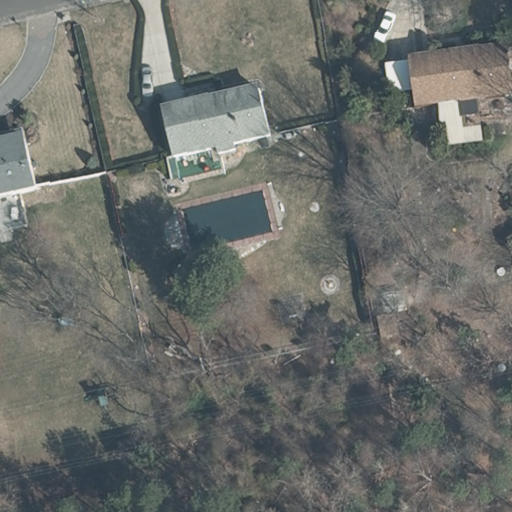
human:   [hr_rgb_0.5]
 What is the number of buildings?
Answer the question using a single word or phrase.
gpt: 3

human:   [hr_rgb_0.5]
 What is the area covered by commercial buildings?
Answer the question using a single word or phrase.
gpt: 0m2

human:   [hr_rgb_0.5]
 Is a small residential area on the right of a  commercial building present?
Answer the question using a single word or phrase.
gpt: no

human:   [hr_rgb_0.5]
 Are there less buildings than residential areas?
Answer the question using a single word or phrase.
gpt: no

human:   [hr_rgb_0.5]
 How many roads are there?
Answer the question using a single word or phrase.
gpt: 1

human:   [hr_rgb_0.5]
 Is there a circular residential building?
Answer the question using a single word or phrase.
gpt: no

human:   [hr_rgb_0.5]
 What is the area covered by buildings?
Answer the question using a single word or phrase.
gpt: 621m2

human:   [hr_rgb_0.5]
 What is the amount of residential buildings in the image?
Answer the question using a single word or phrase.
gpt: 3

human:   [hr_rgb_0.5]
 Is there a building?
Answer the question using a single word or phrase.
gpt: yes

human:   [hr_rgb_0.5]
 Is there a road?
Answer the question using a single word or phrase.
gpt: yes

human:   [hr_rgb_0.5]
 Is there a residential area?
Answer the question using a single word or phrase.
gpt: yes

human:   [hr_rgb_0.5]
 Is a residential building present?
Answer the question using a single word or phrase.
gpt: yes

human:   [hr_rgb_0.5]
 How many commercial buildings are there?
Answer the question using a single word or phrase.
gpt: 0

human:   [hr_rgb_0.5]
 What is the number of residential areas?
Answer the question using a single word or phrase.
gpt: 1

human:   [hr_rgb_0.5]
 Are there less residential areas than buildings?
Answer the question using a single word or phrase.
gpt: yes

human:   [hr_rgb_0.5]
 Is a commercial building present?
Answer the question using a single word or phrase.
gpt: no

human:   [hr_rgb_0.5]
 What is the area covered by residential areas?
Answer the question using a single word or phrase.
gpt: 9196m2

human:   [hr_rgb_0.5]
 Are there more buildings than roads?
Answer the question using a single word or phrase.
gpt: yes

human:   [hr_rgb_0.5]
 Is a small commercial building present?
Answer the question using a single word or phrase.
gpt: no

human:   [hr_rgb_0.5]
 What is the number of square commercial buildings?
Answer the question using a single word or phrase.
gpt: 0

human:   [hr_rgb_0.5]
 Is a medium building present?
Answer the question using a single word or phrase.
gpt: yes

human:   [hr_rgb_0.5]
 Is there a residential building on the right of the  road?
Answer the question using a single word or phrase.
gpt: yes

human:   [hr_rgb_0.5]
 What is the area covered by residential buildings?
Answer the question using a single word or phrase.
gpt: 621m2

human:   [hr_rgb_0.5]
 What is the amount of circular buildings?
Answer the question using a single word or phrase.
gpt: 0

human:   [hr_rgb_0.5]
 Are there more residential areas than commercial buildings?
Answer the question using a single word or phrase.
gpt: yes

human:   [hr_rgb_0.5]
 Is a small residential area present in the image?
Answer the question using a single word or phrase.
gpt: no

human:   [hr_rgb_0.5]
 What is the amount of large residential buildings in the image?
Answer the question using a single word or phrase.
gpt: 0

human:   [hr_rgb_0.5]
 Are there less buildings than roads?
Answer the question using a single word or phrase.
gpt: no

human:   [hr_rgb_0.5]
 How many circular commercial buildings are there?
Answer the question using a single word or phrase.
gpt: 0

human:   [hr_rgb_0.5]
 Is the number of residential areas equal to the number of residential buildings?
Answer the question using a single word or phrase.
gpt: no

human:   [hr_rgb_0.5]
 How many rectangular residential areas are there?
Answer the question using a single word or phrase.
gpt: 0

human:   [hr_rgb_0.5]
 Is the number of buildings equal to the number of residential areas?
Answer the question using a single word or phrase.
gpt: no

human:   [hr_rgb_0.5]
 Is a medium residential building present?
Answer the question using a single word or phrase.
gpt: yes

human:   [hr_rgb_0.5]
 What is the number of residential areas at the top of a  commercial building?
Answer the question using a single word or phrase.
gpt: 0

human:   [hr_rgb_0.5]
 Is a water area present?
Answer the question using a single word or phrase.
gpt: no

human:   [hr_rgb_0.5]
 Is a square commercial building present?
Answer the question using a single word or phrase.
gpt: no

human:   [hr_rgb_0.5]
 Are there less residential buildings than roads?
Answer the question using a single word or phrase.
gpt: no

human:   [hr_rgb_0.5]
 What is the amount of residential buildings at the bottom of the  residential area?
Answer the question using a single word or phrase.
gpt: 0

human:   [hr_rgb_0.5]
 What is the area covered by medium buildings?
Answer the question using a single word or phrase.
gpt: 534m2

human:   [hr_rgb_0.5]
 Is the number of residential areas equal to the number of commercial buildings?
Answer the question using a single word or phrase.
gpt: no

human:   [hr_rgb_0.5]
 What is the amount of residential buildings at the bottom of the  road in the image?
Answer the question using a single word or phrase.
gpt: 3

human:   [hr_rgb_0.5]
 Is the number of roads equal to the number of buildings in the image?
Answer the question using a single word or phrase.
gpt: no

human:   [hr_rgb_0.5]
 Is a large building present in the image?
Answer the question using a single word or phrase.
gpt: no

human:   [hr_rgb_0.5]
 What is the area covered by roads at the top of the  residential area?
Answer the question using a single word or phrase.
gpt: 0m2

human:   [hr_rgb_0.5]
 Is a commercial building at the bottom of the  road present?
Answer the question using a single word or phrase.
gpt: no

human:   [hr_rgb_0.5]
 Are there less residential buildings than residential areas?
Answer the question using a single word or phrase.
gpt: no

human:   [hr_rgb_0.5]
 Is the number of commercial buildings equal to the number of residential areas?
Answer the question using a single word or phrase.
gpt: no

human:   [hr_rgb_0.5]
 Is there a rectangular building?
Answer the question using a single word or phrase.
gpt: yes

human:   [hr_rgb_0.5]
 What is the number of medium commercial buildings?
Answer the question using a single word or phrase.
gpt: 0

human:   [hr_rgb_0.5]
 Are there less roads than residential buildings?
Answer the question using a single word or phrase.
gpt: yes

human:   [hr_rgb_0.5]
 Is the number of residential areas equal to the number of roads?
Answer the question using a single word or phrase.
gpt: yes

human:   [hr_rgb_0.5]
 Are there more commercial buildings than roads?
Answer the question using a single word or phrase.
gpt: no

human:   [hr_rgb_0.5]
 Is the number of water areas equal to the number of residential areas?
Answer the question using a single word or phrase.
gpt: no

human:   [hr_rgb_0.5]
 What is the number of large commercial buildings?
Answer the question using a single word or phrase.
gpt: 0

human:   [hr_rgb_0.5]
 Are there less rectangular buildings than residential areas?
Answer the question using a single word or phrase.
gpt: no

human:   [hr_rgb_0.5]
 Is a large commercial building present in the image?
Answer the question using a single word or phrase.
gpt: no

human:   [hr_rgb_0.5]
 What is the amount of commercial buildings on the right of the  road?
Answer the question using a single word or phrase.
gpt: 0

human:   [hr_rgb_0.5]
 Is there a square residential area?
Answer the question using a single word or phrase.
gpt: no

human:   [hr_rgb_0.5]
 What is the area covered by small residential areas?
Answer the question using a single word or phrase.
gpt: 0m2

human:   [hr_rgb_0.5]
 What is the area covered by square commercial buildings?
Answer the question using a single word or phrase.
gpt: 0m2

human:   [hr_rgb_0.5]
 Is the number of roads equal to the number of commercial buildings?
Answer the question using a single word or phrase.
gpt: no

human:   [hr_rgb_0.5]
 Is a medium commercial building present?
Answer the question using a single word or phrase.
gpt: no

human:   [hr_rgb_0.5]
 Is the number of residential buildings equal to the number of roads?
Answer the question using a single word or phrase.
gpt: no

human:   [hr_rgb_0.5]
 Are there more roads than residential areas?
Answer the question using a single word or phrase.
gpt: no